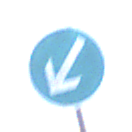
Verkehrszeichen: VorgeschriebeneVorbeifahrtLinks
Umgebung: Outdoor, Nature
Tageszeit: SunriseSunset
Wetter: PartlyCloudy
Licht: Natural
Jahreszeit: NotSpecified
Kontrast: LowContrast